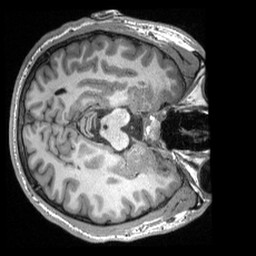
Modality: T1w
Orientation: axial
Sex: male
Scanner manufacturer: siemens
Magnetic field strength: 3 T
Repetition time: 2.3 s
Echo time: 0.00308 s